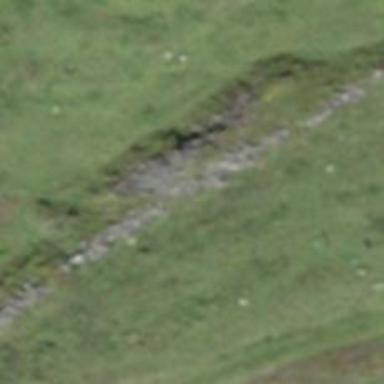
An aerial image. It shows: Dry stone wall barrier.